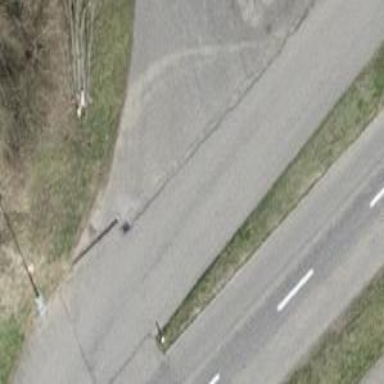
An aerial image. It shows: Unclassified road with paved surface.